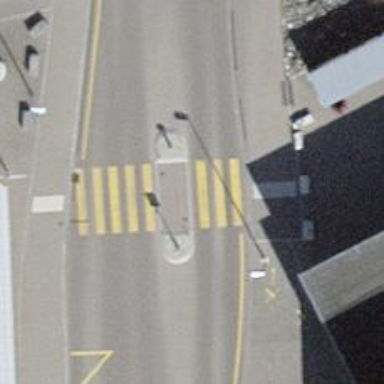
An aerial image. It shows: Kerb barrier.